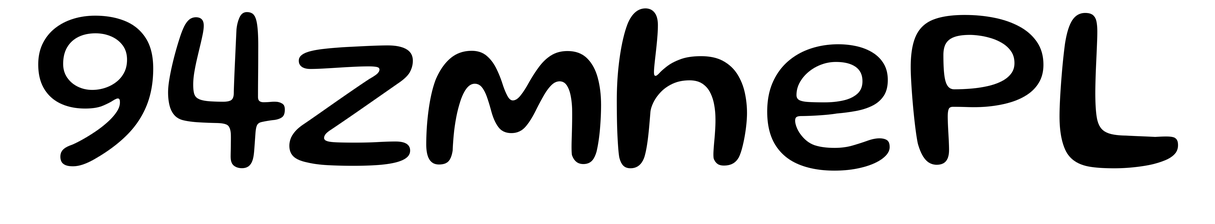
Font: Gluten_Regular